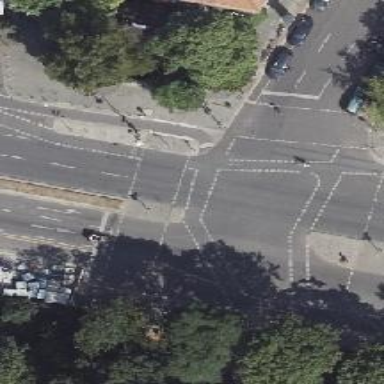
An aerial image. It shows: Footway located on traffic island.